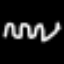
Label: squiggle